Current action and preconditions to check: trajectory_clear

Your task: For each precondition in the list above, predict whether it will hold at this action.

Consider the current scene as observed from the mobile robot's camera, and analyze the predicted future states of all dynamic agents (e.g., people, animals, vehicles, or any moving entities) within the NEXT SECOND.

IMPORTANT: Only answer "very likely" if you are absolutely certain—based on strong, clear evidence—that a dynamic agent will violate the precondition in the predicted future state. Do NOT answer "very likely" for unlikely, ambiguous, or low-probability risks.

Ask yourself for each precondition: Is there a high probability, with clear and convincing evidence, that the predicted future states of any dynamic agent will interfere with the predicted future state of the currently executing action within the NEXT SECOND, causing that precondition to fail?

Assess the risk level based on these predictions. Use "likely" or "very likely" if motions create a clear risk of interference.

Use "neutral" or "improbable" if agents are nearby but their predicted paths are clearly diverging or non-conflicting.

Failure Risk Categories: "very improbable", "improbable", "neutral", "likely", "very likely"

Answer Format: Output ONLY the probability_of_failure value from these categories: "very improbable", "improbable", "neutral", "likely", "very likely"

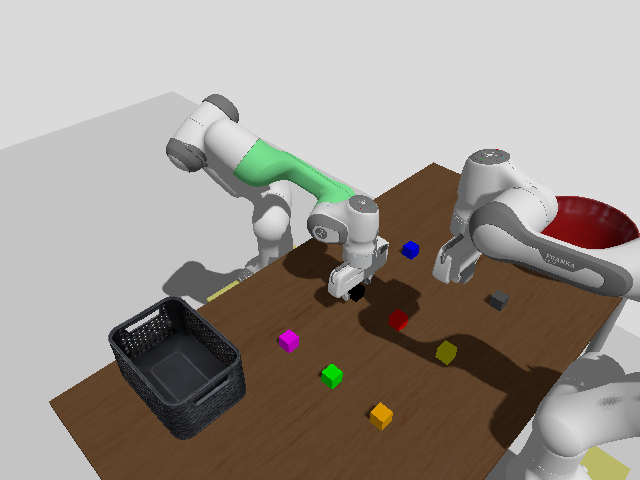

Answer: very improbable